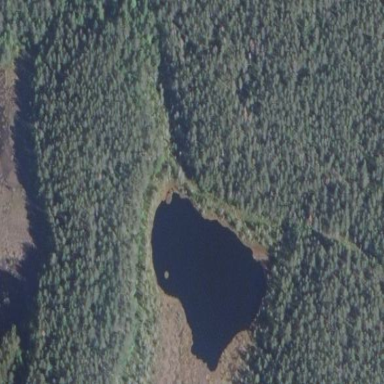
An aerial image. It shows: Serene lake surrounded by nature.